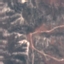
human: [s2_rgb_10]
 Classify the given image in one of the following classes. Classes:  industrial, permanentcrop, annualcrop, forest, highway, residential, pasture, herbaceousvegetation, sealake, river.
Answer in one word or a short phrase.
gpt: HerbaceousVegetation